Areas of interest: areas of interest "Yunan County Jieshun Driver Training Co., Ltd."
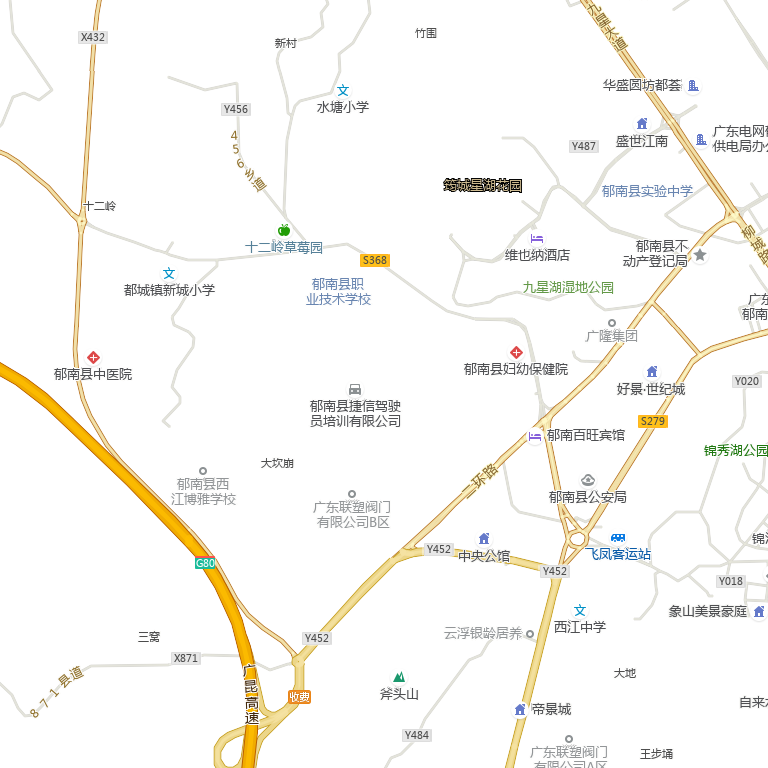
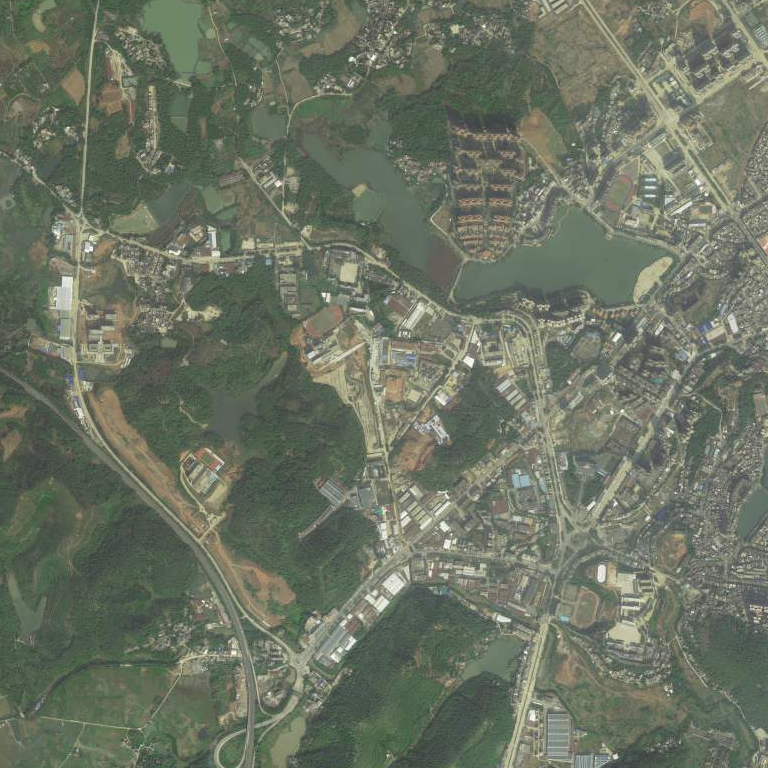